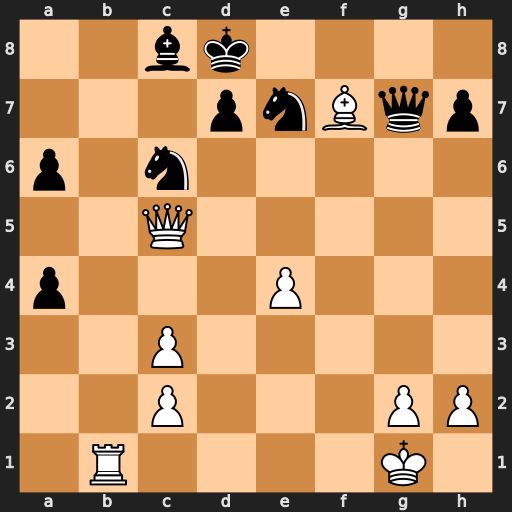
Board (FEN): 2bk4/3pnBqp/p1n5/2Q5/p3P3/2P5/2P3PP/1R4K1
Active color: w
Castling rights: -
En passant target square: -
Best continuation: Qb6#